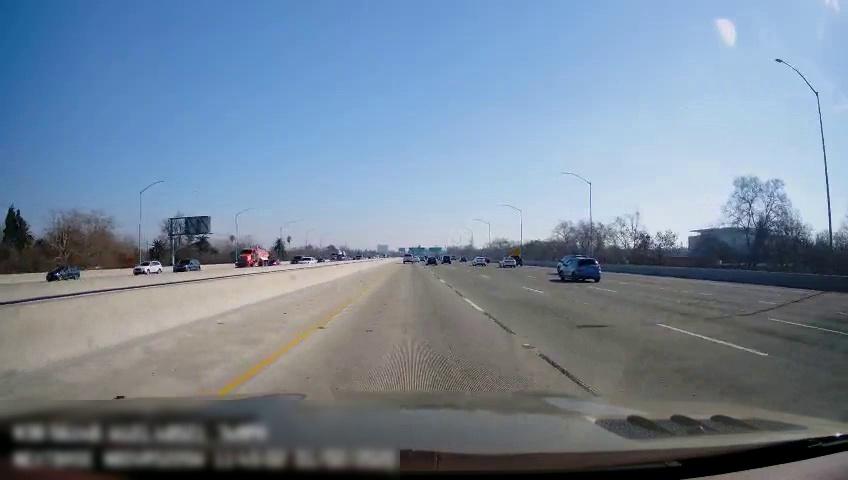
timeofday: Day
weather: Sunny
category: Drivable Space
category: Vehicles | Truck
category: Vehicles | Car
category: Vehicles | SUV
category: Vehicles | SUV
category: Vehicles | Car
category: Vehicles | SUV
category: Vehicles | Car
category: Drivable Space
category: Vehicles | Truck
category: Vehicles | Truck
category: Vehicles | SUV
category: Vehicles | Car
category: Vehicles | Car
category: Vehicles | Car
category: Vehicles | SUV
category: Vehicles | Car
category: Lanes | Current Lane
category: Lanes | Current Lane
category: Lanes | Alternate Lane
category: Lanes | Alternate Lane
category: Lanes | Alternate Lane
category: Lanes | Alternate Lane
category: Traffic | Signs
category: Traffic | Signs
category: Traffic | Signs